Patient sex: M
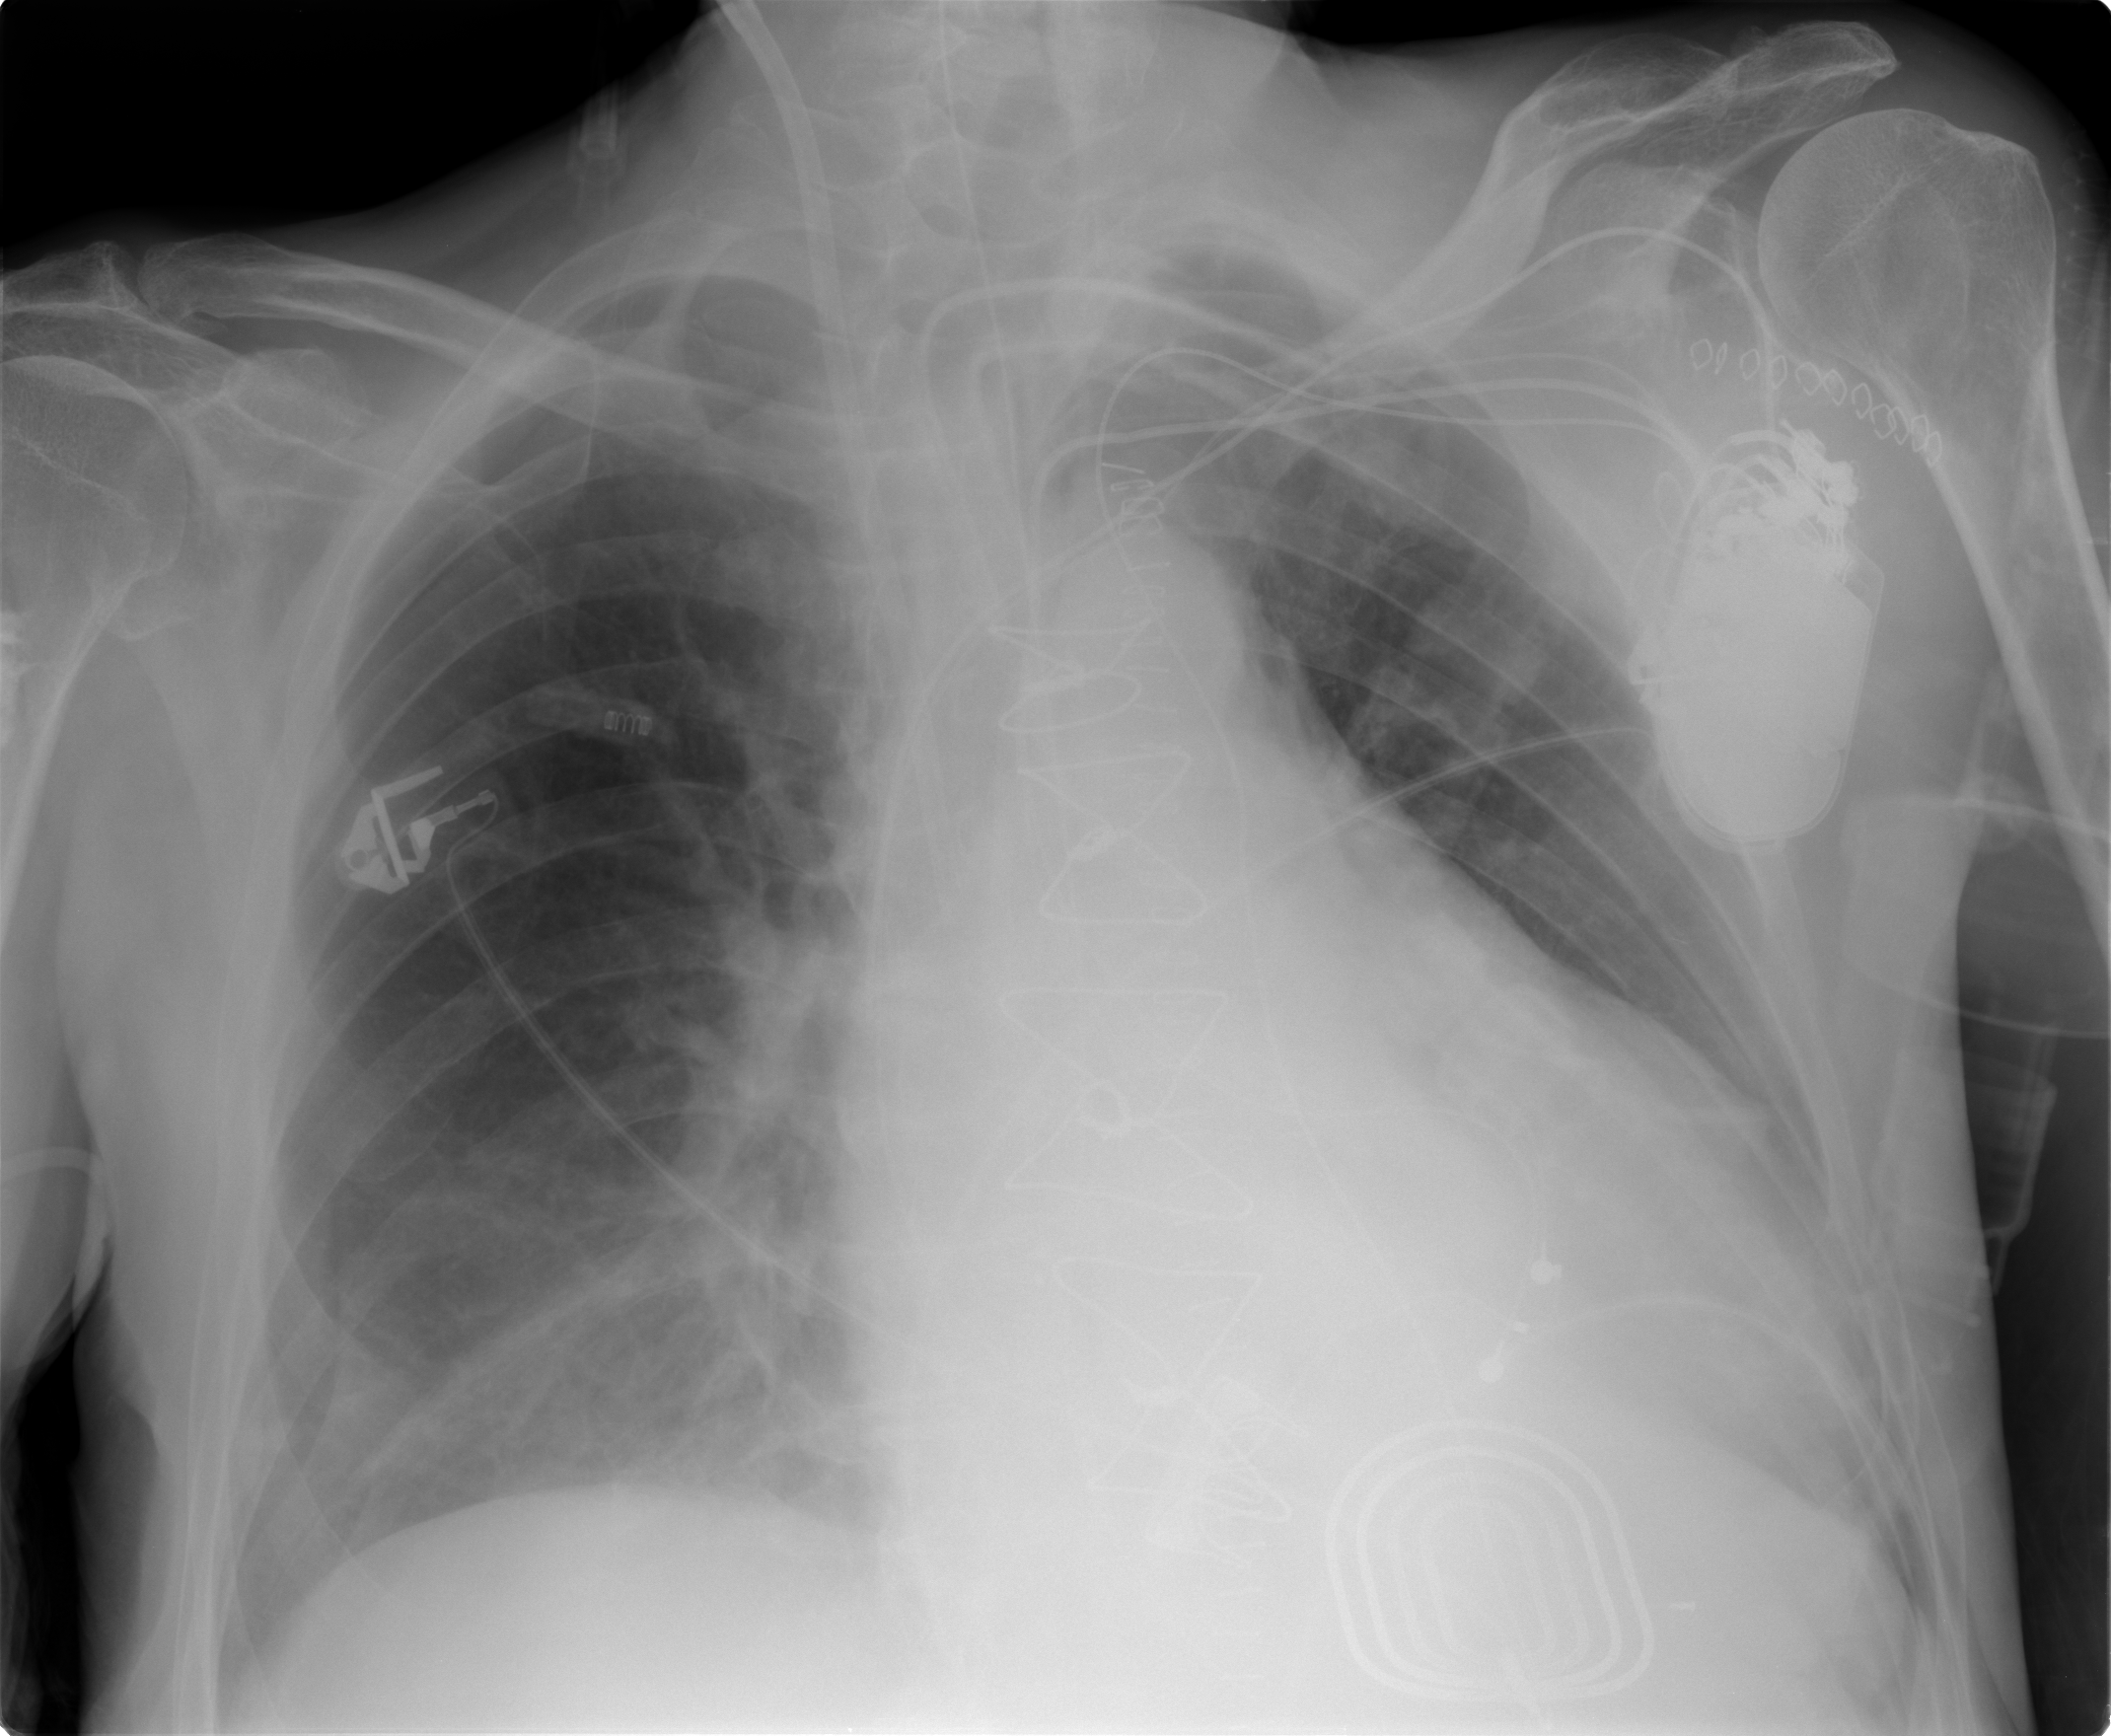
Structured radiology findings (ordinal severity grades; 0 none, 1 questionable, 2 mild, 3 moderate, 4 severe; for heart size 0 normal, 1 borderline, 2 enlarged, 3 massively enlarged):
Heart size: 3
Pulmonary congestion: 1
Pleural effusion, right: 0
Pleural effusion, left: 2
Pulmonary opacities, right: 0
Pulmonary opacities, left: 2
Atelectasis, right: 2
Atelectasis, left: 3